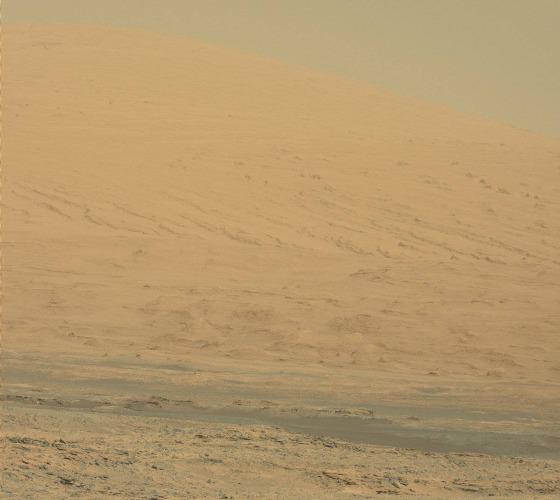
Terrain classes present: Gravel / Sand / Soil, Sky / Distant Mountains